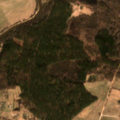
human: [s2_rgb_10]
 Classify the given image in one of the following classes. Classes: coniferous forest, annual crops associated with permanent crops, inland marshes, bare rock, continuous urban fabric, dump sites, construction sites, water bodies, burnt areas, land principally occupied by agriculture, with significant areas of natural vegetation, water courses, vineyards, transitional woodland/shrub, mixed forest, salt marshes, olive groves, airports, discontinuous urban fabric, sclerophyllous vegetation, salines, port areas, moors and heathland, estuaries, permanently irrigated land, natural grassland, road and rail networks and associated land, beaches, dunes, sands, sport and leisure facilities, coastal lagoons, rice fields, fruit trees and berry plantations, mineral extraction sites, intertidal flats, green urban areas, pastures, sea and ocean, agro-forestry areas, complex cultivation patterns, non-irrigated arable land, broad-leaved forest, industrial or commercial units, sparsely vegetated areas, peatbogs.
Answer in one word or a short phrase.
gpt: non-irrigated arable land, pastures, complex cultivation patterns, land principally occupied by agriculture, with significant areas of natural vegetation, coniferous forest, mixed forest